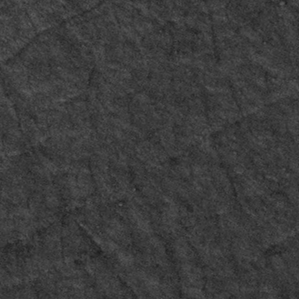
Label: frost